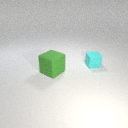
large green rubber cube in front of small cyan rubber cube